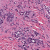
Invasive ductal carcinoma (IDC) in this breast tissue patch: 1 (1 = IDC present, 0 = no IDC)